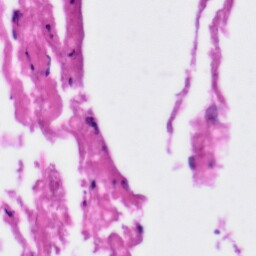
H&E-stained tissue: Tonsil